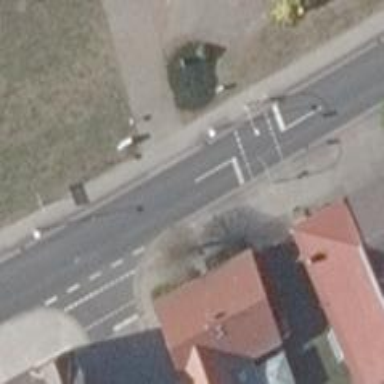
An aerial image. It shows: Road with traffic signals that are designated for crossing only.